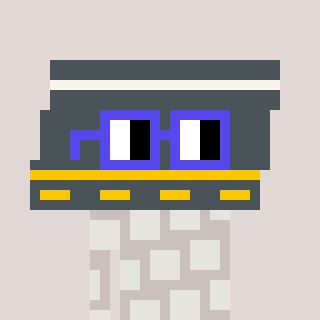
a pixel art character with square blue glasses, a road-shaped head and a foggrey-colored body on a warm background